Question: I am working on a website for a client and they have an interesting requirement that I haven't been able to figure out.
Basically, one of their Post Categorys is for Videos, and they regularly post new videos in that category. Each video post has a Featured Thumbnail set.
On their video page, they would like to display thumbnails for every post in the category (thats the easy part, can be done with a custom query) - however at the top of the page, they want to have 1 full post displayed. If a user clicks on one of the thumbnails, it will display the video for that thumbnail at the top of the page, in place of whatever was already there. Does that make sense?
Here is a mockup of how the page is laid out:

So I need to use jQuery to basically load the full video at the top of the page, when a thumbnail is clicked - the full video is just a WordPress post, so its a case of "when thumbnail id x is clicked, display corrosponding post in div id="full-video"
Any ideas how to do this?
Thanks so much
Zach
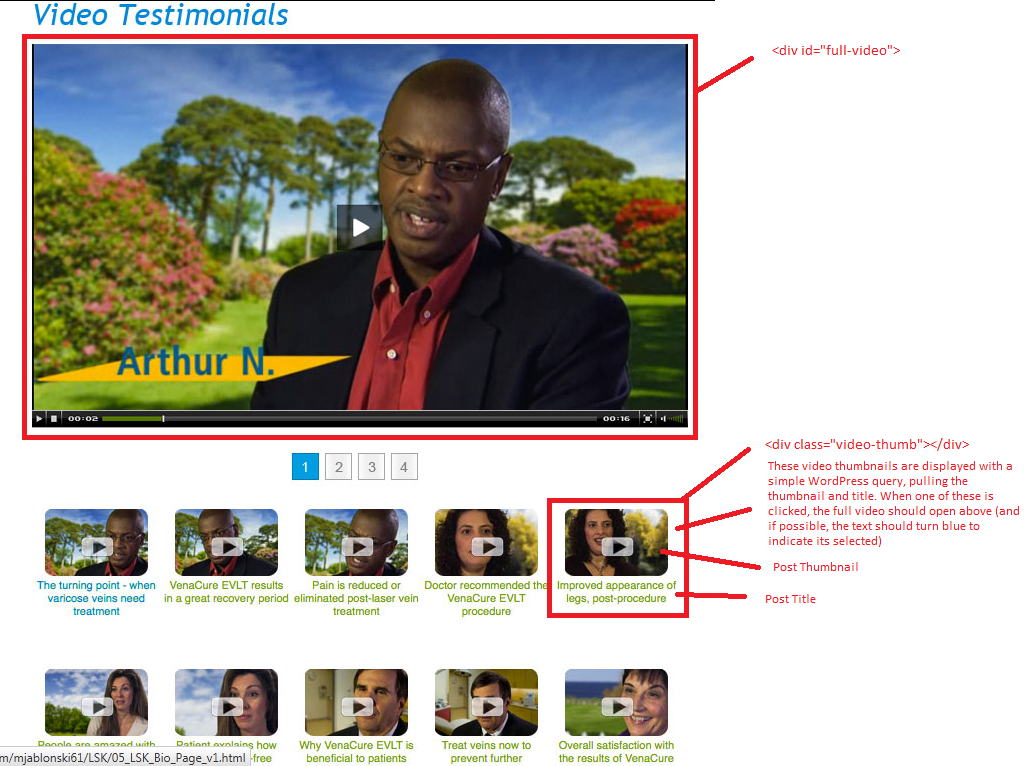
Answer: You'll have to make a request to the server that returns the post content. Something akin to this:
'''
<javascript>
function getVideo(data) {
$.get(URL_THAT_RETURNS_CONTENT,
function (data) {
$("#full-video").html(data)
}
);
}
$(".video-thumb").click(getVideo)
</javascript>
'''
Then on the Server side, something like so:
'''
data = get_content($_GET['lookup_post']);
echo data;
'''
I don't remember the exact code off the top of my head, but that should get the idea across.